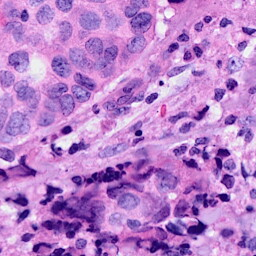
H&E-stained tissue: Breast